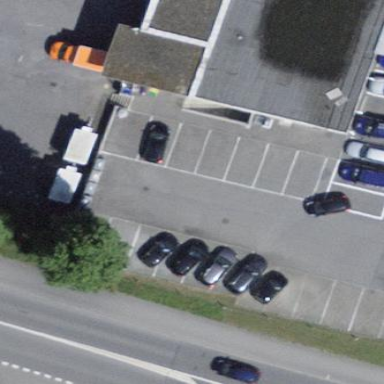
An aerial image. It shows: Parking area with asphalt surface.